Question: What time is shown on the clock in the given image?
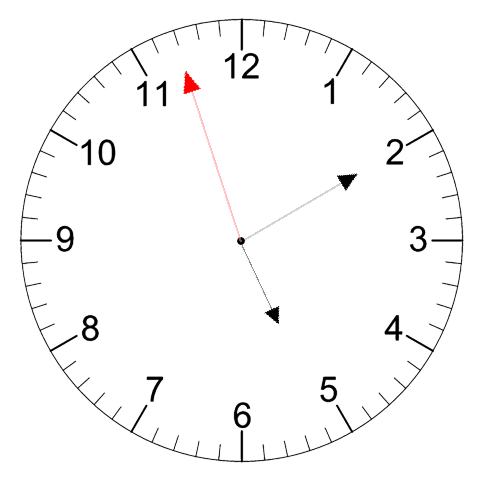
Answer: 05:09:57